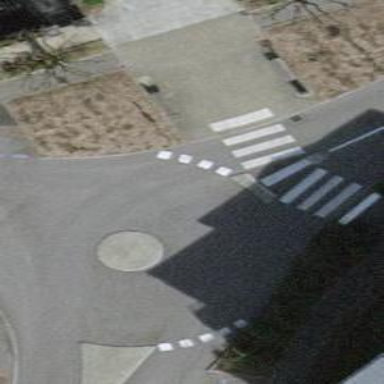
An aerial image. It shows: Mini roundabout on the road.